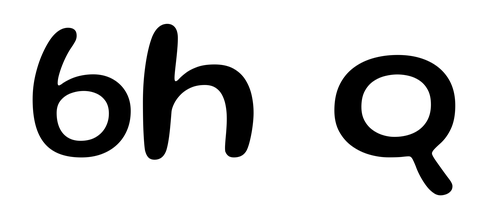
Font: Gluten_Regular